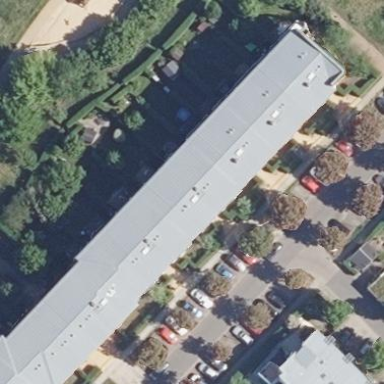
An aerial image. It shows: Image showing building with apartments.